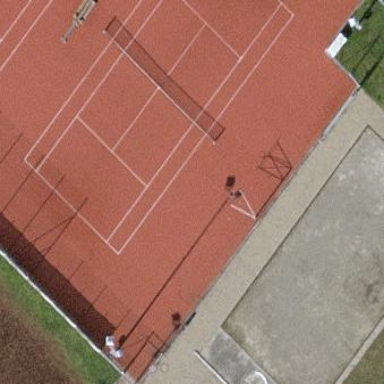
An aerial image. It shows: Tennis court in leisure pitch.